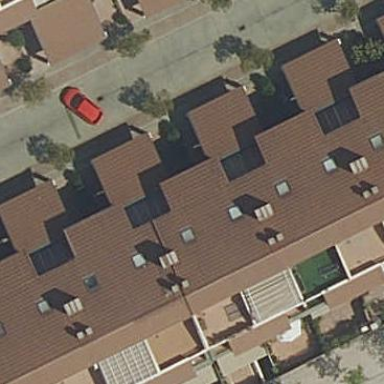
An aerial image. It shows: Residential building.